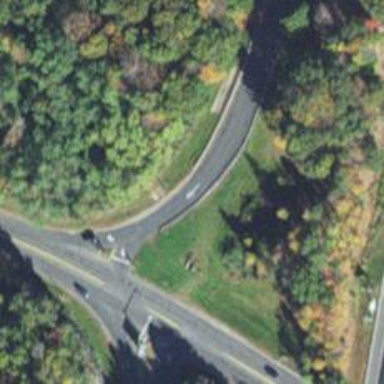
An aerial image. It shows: Trunk link road with asphalt surface.